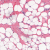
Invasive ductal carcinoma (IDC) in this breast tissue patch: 0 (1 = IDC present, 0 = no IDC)